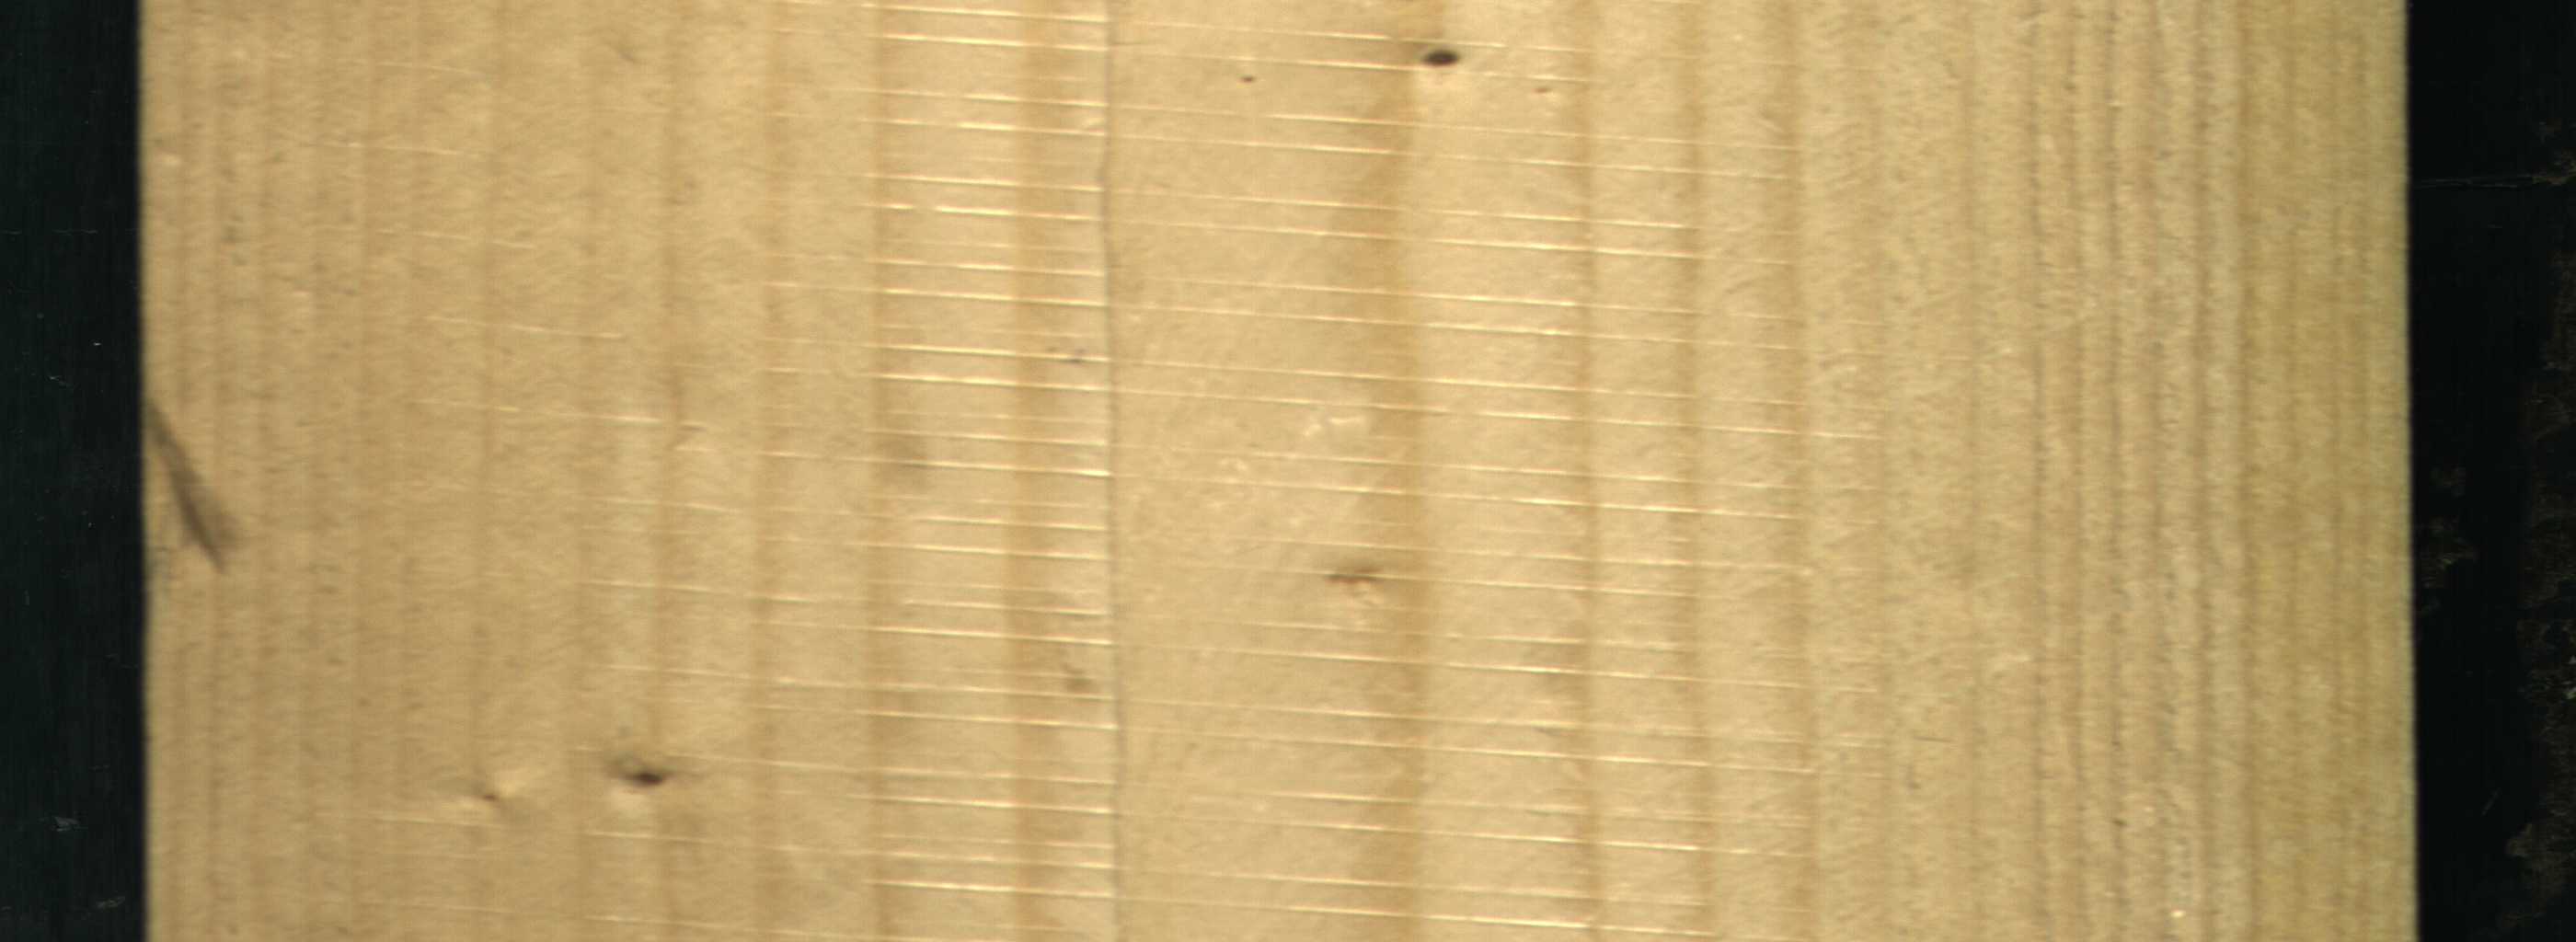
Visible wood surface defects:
Live_Knot
Live_Knot